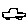
Label: car